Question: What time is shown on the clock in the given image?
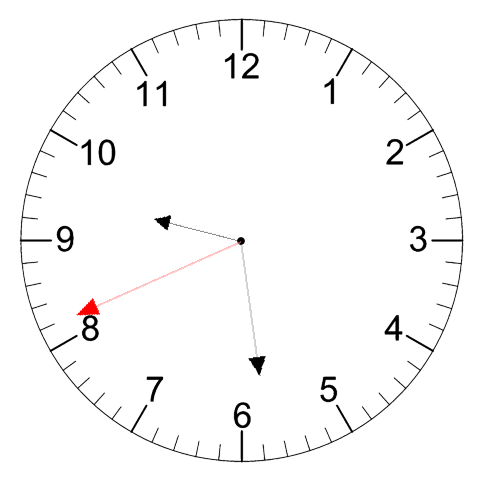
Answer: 09:28:41